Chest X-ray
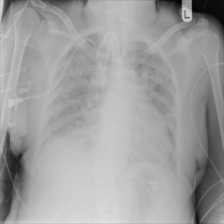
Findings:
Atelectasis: negative
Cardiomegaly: negative
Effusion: negative
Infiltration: negative
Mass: negative
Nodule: negative
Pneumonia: negative
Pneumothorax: negative
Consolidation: negative
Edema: negative
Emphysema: negative
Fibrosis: negative
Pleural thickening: negative
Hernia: negative